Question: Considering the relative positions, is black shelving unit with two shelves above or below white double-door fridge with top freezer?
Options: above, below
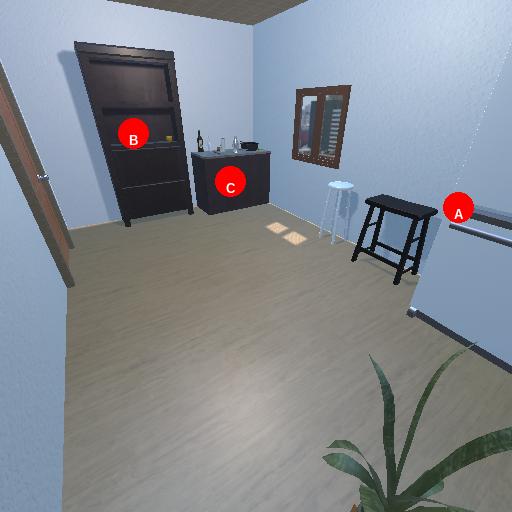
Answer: above